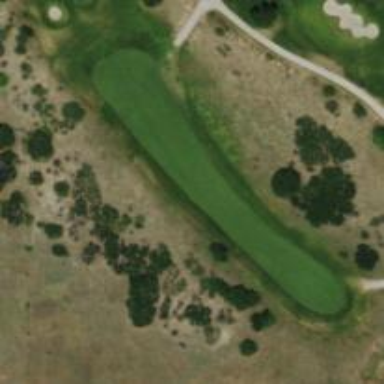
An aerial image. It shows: Area with grass used as rough in golf course.